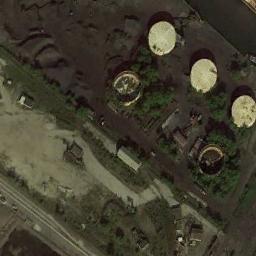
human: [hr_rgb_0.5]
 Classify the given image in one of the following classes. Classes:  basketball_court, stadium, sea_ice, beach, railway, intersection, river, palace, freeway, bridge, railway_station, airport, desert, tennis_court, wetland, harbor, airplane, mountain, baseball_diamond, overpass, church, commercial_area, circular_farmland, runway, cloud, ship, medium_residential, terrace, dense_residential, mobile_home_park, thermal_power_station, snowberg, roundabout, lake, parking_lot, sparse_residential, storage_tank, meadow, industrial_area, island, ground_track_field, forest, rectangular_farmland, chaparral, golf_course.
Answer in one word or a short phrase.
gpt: storage_tank